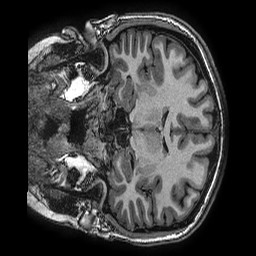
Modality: T1w
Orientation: coronal
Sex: female
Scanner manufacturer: ge
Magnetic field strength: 3 T
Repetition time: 0.0077 s
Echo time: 0.003436 s